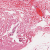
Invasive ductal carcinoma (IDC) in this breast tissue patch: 1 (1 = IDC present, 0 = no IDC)